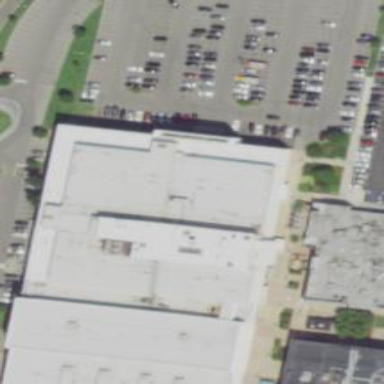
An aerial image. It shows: Department store building.